Aerial crown-view tile of a tropical tree (Barro Colorado Island, Panama), acquired 20240918:
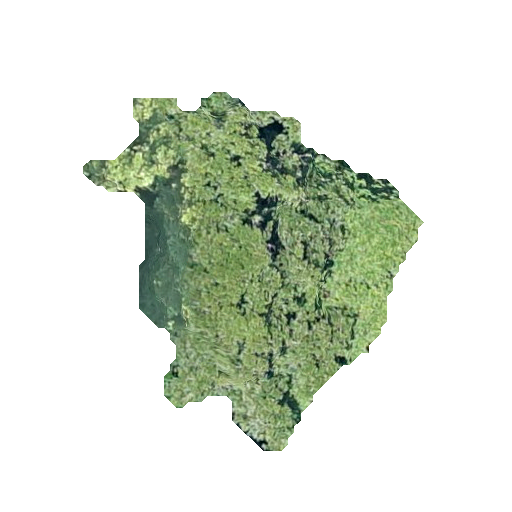
Species: Genipa americana
GBIF accepted scientific name: Genipa americana
Crown area: 106.834 m²